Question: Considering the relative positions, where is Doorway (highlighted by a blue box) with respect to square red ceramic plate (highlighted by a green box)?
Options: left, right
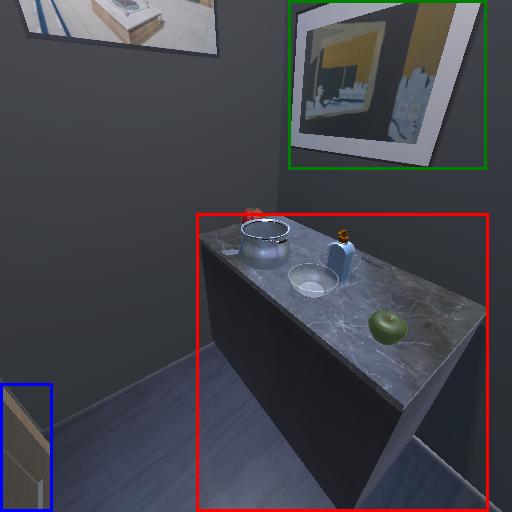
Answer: left